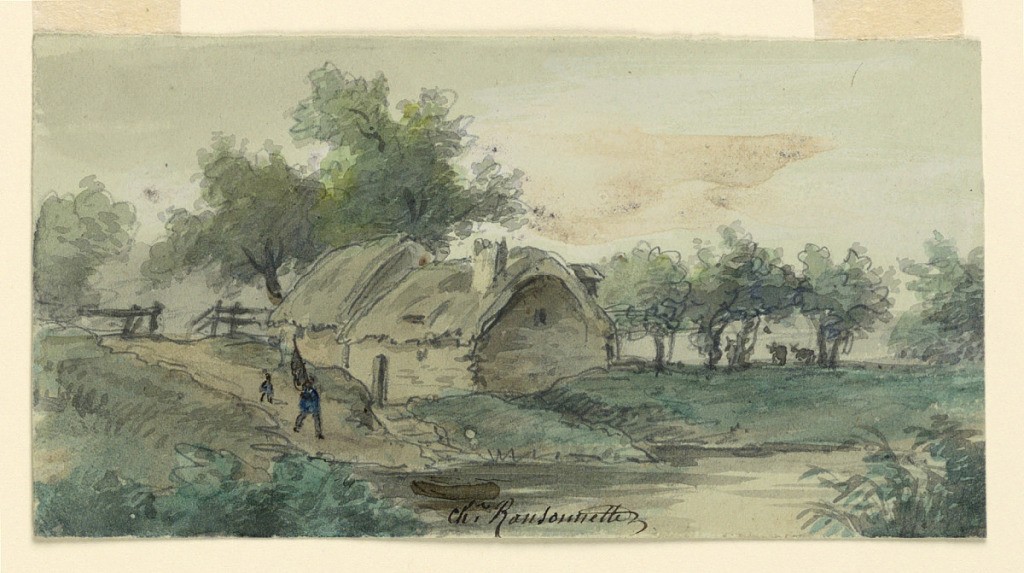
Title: Landscape
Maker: Charles Nicolas Ransonnette, French, 1793 - 1877
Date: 1850-1875
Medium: Graphite, brush and watercolor on light green paper
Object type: Drawing
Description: A man, carrying apparently colors and a child walks toward a boat. Trees are in the background. Some cows are shown.